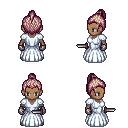
a pixel art fantasy rpg character, female body template, human, dark skin, underdress, white pants, white blonde short topknot hairstyle, metal gloves, maroon shoes, dagger, four views (front, back, left, right), 2x2 character sprite sheet, small pixel art, hard edges, no anti-aliasing